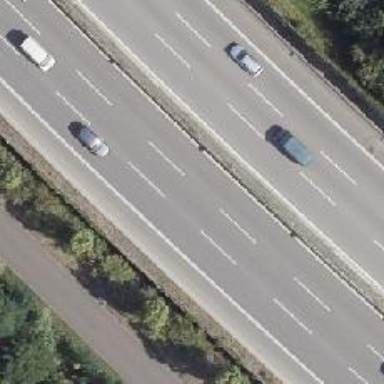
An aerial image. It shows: Motorway with concrete surface.